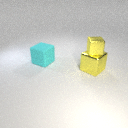
large yellow metal cube to the right of large cyan rubber cube